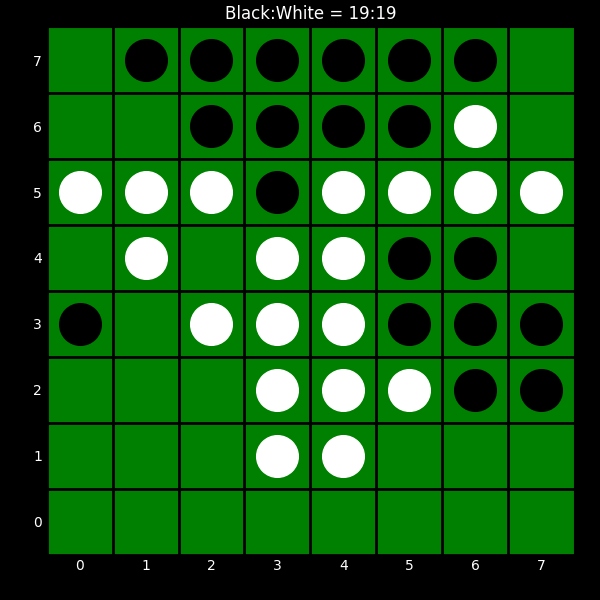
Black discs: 19
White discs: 19